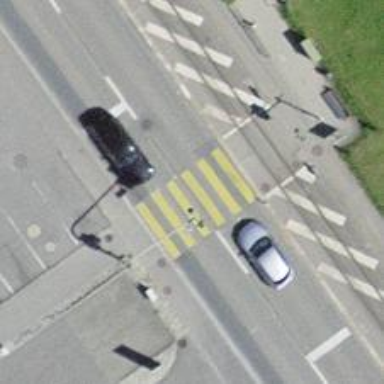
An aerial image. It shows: Uncontrolled zebra crossing on the road.